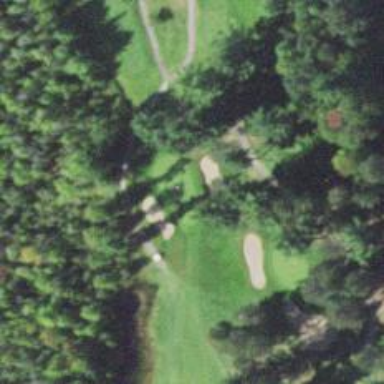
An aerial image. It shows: Golf hole.